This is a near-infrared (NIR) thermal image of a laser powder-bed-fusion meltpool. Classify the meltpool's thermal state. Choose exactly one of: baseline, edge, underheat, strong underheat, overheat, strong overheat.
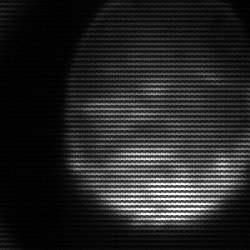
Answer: edge